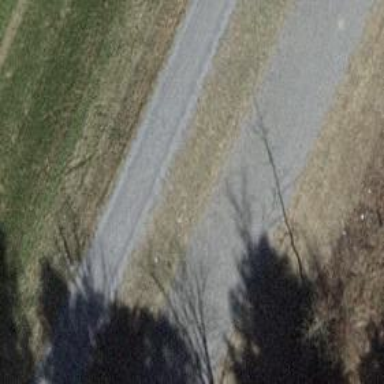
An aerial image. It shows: Gravel track with grade 2 tracktype.